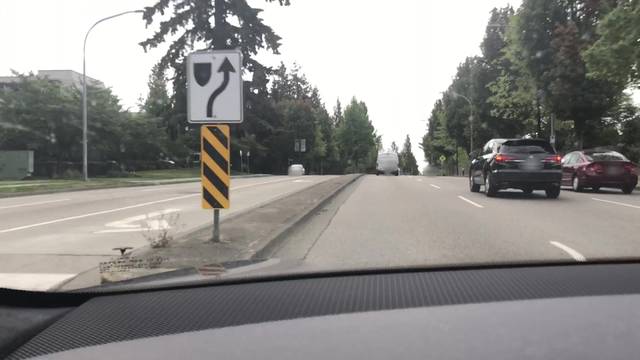
Region: Canada
Coordinates: 49.213, -122.958